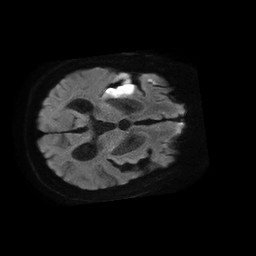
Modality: TRACE
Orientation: axial
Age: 85
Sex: male
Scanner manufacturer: philips
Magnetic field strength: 1.5 T
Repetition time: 4.6 s
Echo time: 0.08942 s